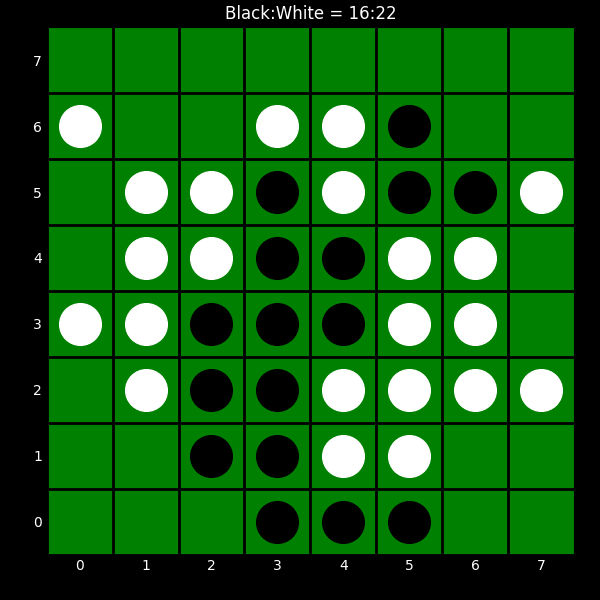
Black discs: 16
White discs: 22